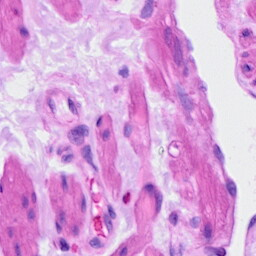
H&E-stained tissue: Ovarian